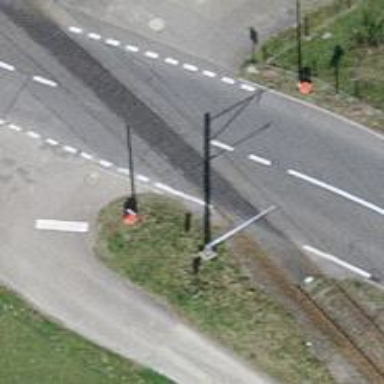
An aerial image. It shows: Railway level crossing.